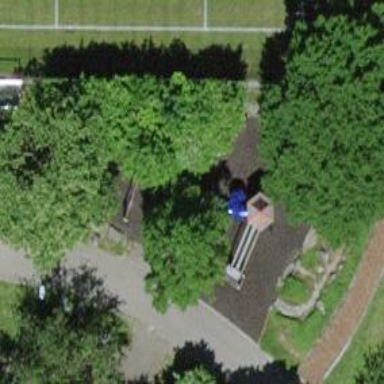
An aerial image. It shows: Playground area for leisure land.